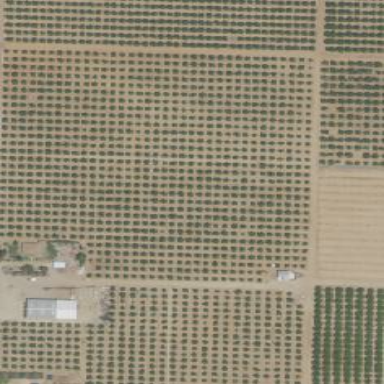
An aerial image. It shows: Orange orchard with rows of orange trees.